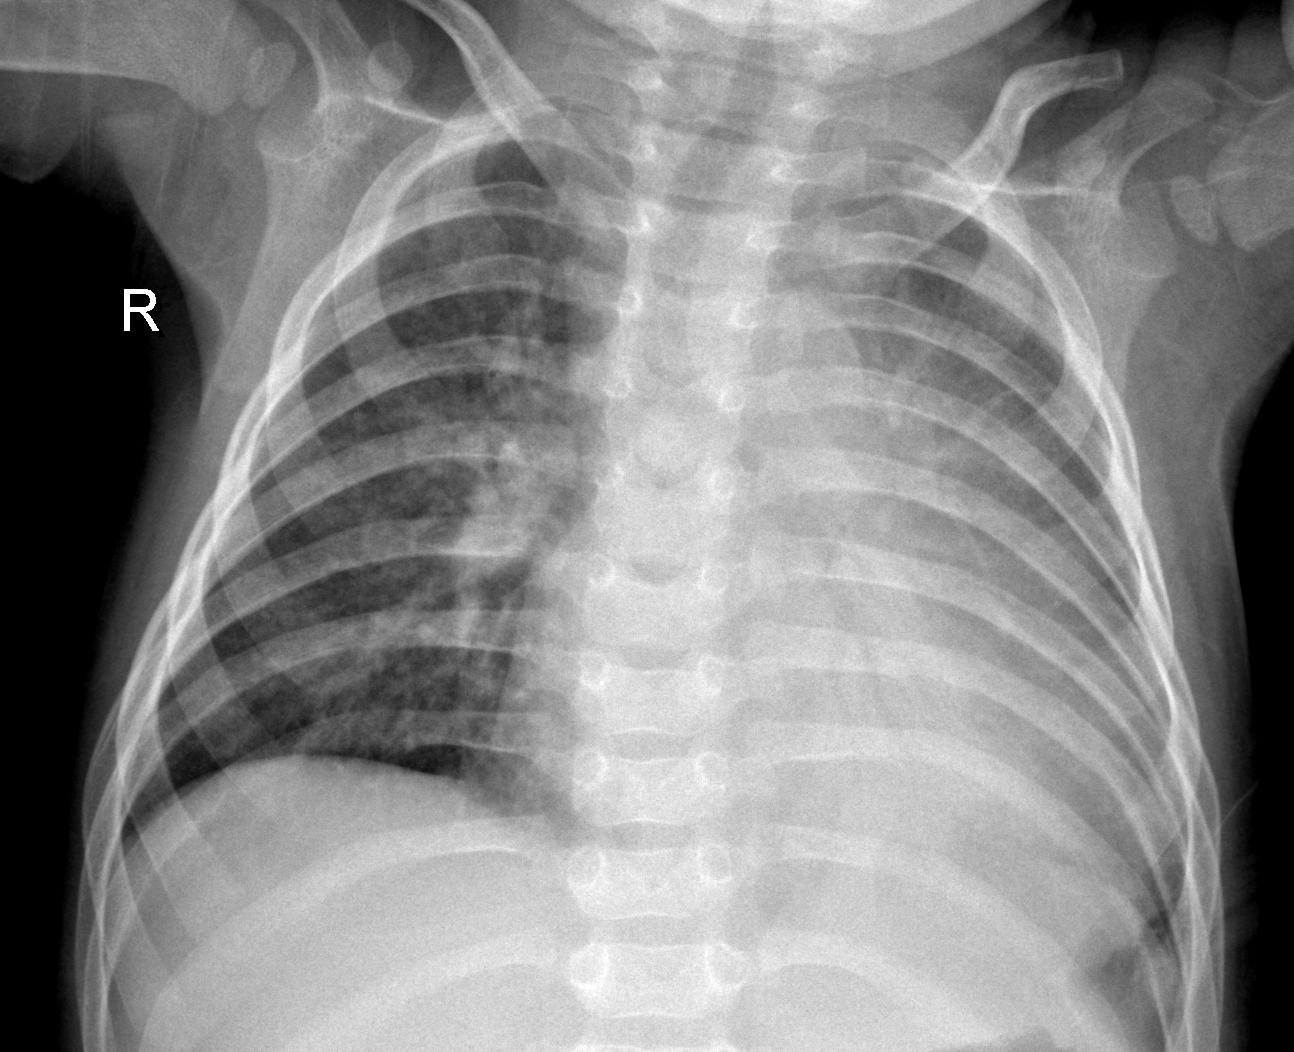
Diagnosis: PNEUMONIA